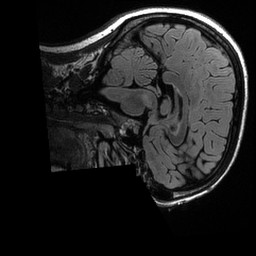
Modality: T2w
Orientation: sagittal
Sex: female
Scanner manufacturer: ge
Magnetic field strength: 3 T
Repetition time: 6 s
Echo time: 0.1257 s